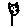
Label: cat